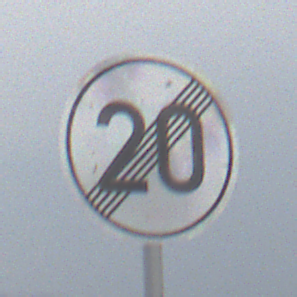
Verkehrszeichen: EndeGeschwindigkeit20
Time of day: Midday
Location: Outdoor (Nature)
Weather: PartlyCloudy
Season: NotSpecified
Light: Natural